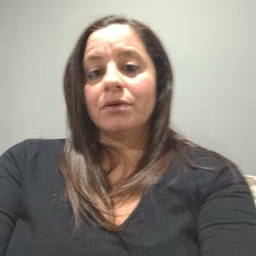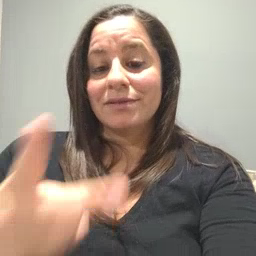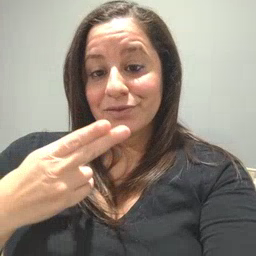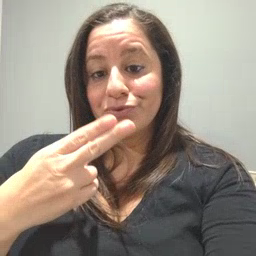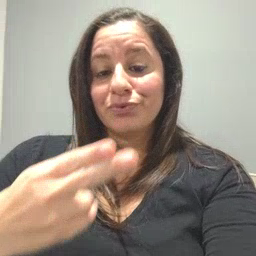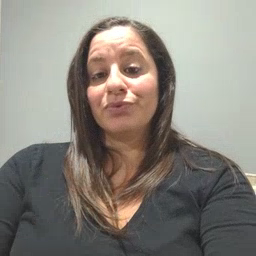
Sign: scissors